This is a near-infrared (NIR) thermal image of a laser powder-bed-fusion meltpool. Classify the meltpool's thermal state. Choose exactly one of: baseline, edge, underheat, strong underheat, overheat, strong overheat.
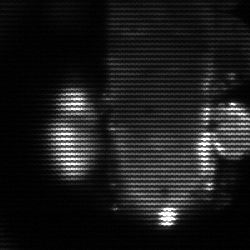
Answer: strong underheat